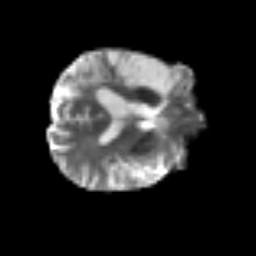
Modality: T2w
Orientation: axial
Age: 56
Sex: male
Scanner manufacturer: siemens
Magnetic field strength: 3 T
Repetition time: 3.2 s
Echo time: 0.081 s